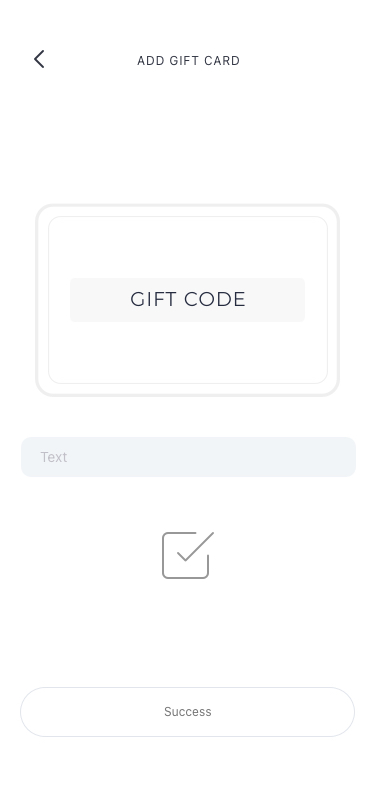
Text in this UI design:
ADD GIFT CARD